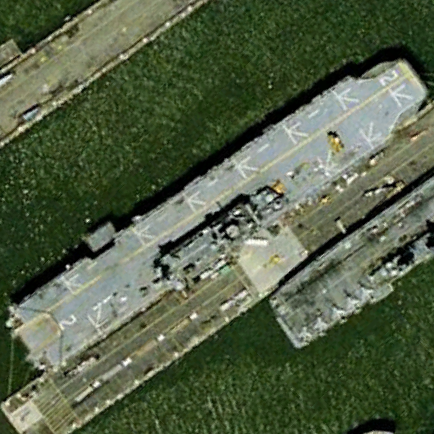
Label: assault